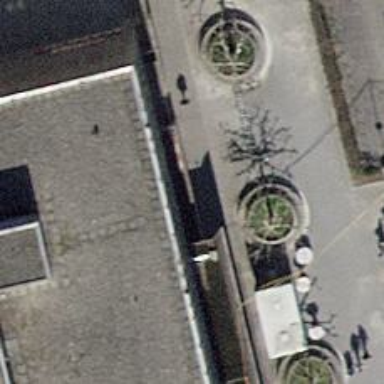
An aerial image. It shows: Bicycle parking area.